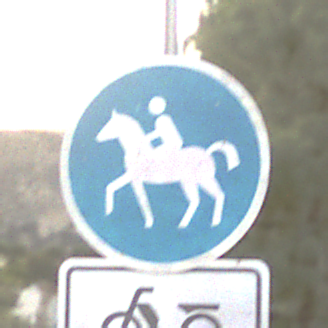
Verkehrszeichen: Reitweg
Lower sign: EinspurigeFahrzeugeFrei2
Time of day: SunriseSunset
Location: Outdoor (RoadRail)
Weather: PartlyCloudy
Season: NotSpecified
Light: Natural